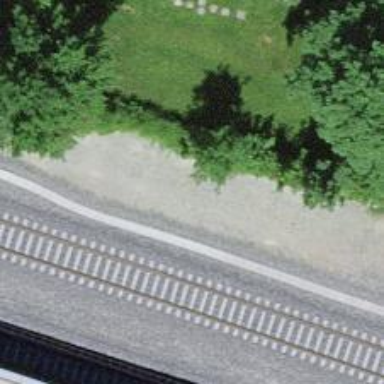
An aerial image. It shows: Single-track spur service.